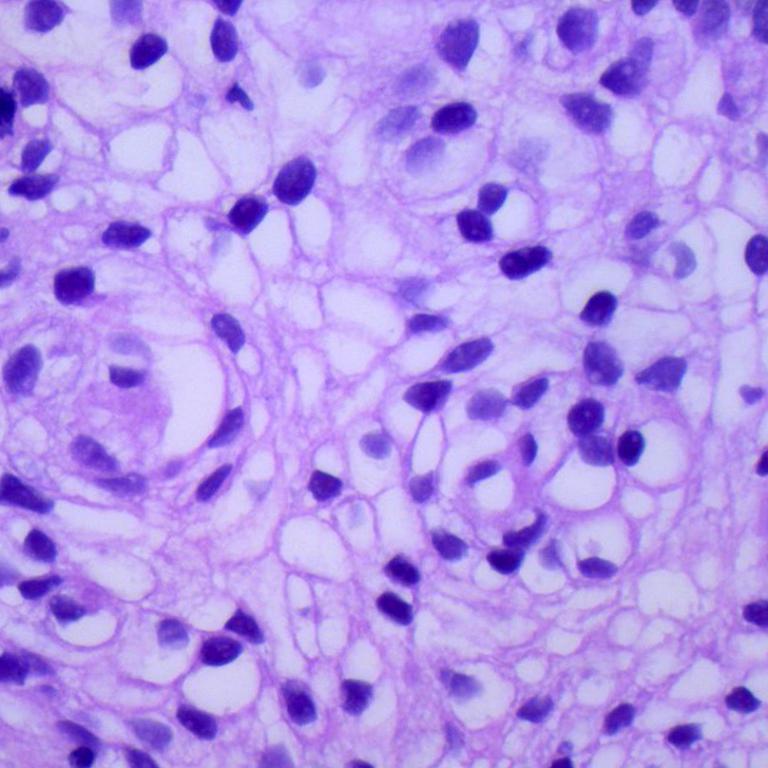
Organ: lung
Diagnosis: squamous carcinomas